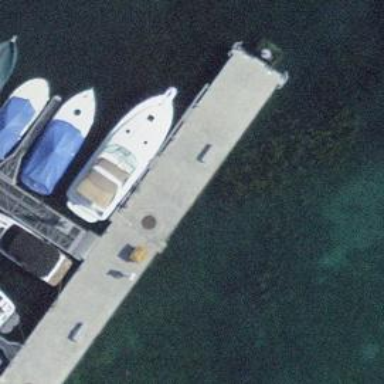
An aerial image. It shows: Man-made pier.